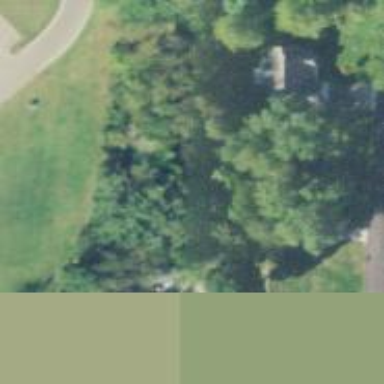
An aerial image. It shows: Driveway.